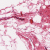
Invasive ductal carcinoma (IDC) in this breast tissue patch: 0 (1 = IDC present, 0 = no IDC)